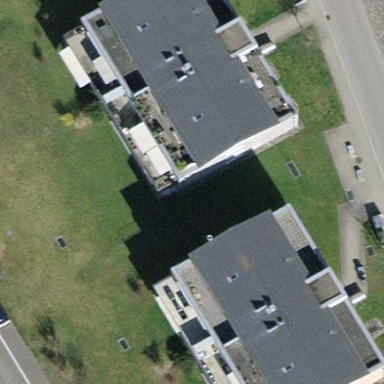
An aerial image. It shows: Gabled roof on building that houses apartments.